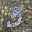
Label: 3